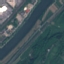
Land use / land cover class: River